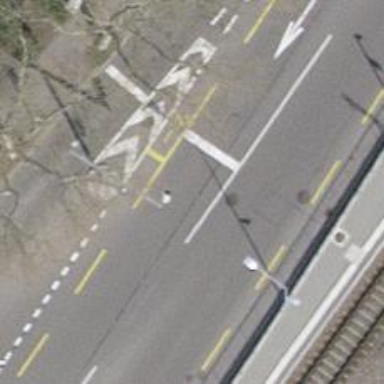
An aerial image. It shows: Road with traffic signals.